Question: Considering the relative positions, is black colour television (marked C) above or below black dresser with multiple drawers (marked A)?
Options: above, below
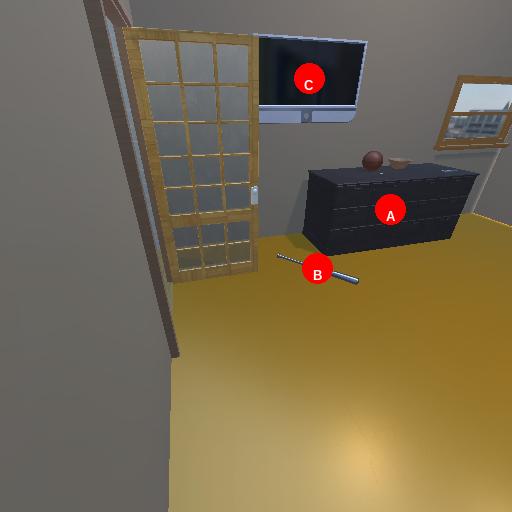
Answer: above